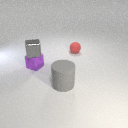
small gray metal cube above small purple rubber cube